Interaction volume radius: 10 \u00c5
Interaction volume height: 10 \u00c5
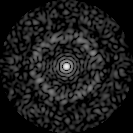
Disorder parameter: 0.8368